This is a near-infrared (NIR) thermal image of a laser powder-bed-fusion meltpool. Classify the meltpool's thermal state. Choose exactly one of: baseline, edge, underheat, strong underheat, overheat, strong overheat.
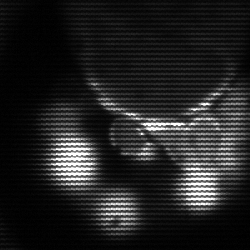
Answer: baseline